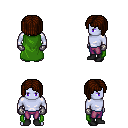
a pixel art fantasy rpg character, male body template, dark elf, purple skin, green cape, magenta pants, brown pageboy hairstyle, metal gloves, black shoes, four views (front, back, left, right), 2x2 character sprite sheet, small pixel art, hard edges, no anti-aliasing